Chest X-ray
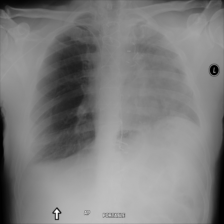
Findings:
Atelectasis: negative
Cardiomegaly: negative
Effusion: negative
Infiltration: negative
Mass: negative
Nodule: negative
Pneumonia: negative
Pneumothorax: negative
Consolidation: negative
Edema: negative
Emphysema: negative
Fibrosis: negative
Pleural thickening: negative
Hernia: negative